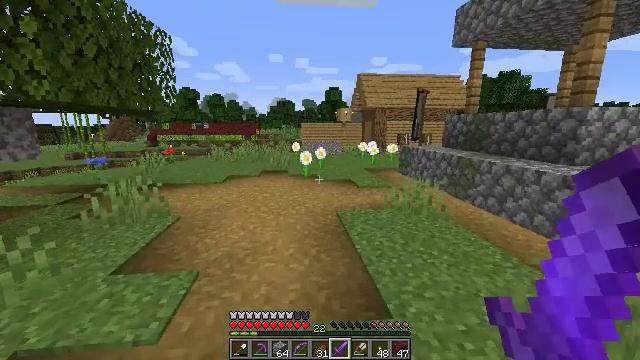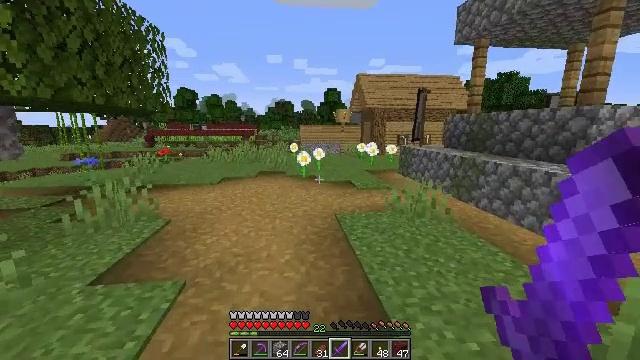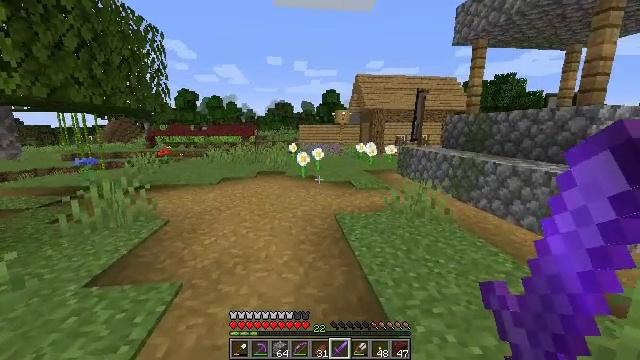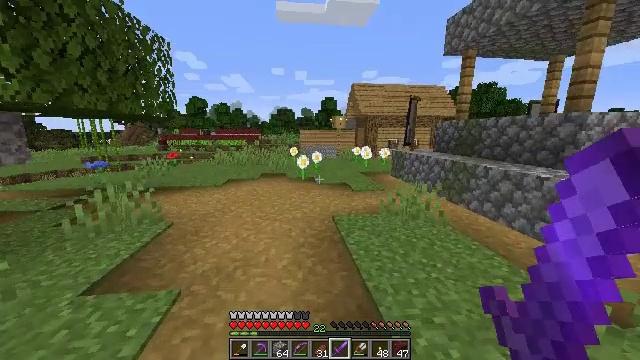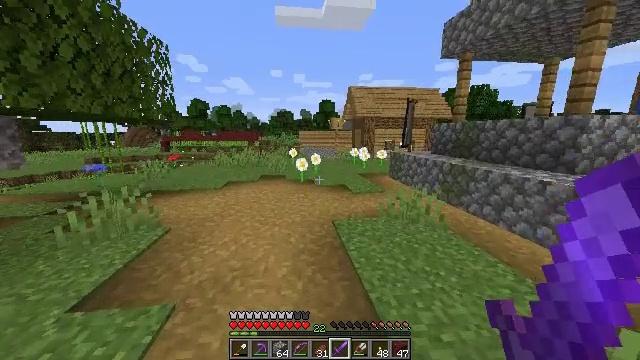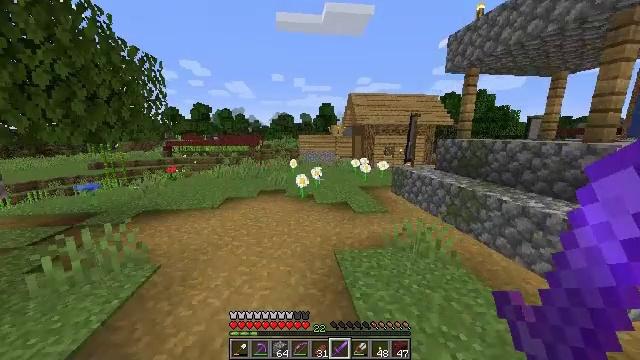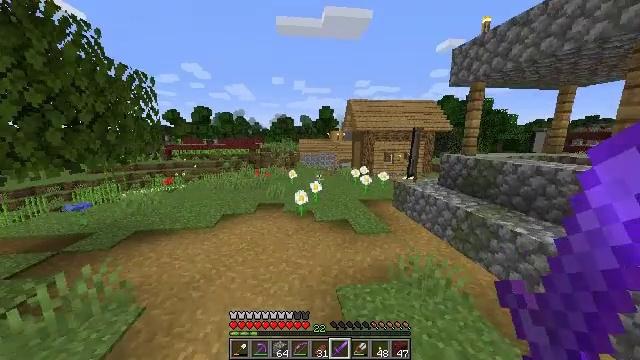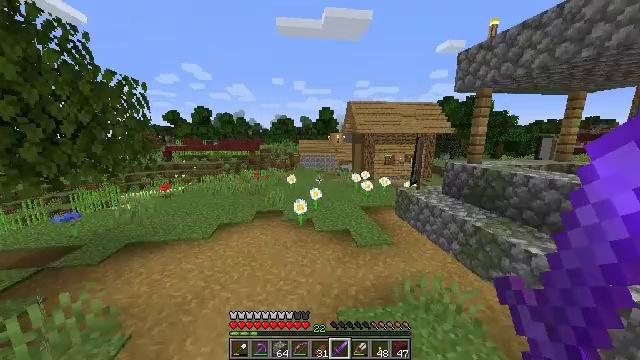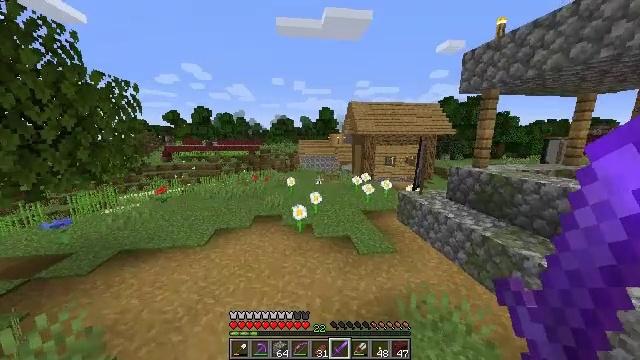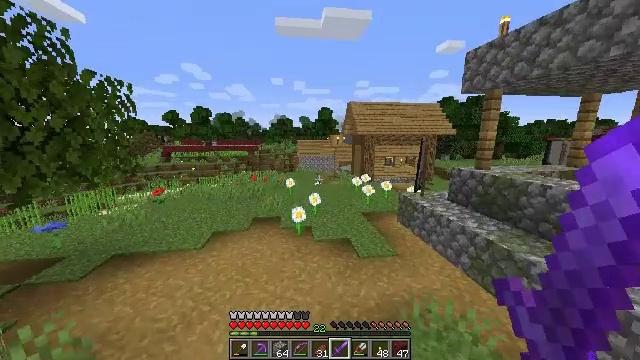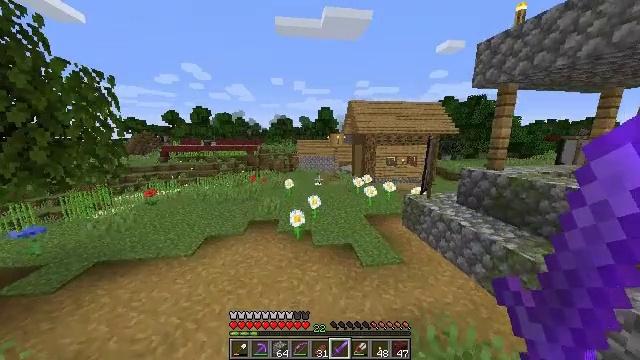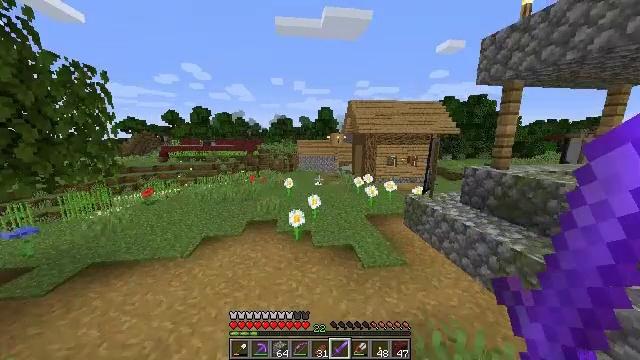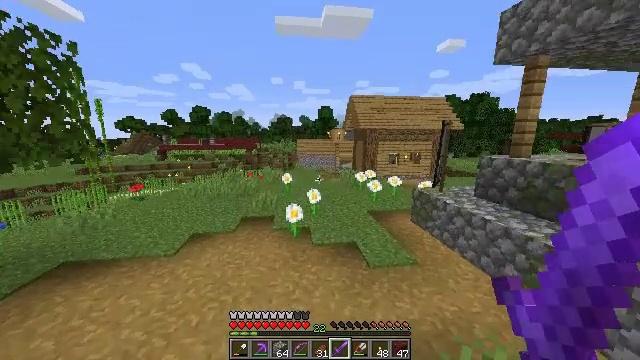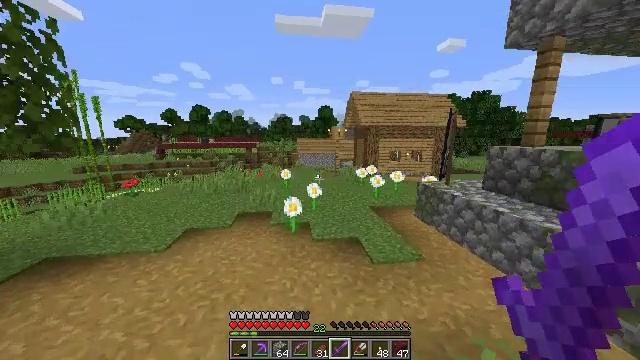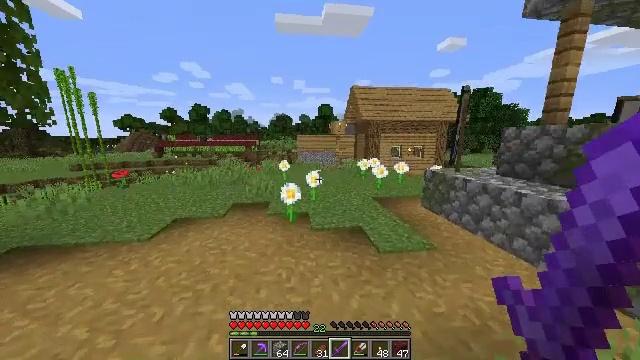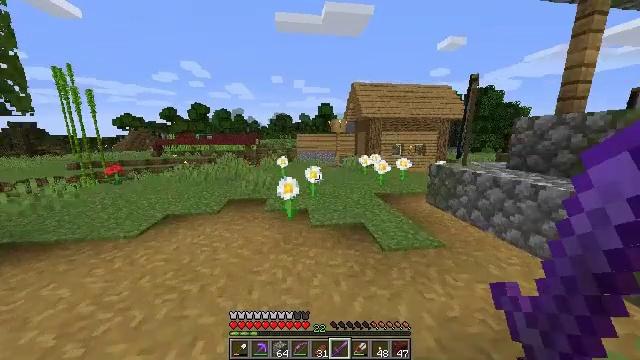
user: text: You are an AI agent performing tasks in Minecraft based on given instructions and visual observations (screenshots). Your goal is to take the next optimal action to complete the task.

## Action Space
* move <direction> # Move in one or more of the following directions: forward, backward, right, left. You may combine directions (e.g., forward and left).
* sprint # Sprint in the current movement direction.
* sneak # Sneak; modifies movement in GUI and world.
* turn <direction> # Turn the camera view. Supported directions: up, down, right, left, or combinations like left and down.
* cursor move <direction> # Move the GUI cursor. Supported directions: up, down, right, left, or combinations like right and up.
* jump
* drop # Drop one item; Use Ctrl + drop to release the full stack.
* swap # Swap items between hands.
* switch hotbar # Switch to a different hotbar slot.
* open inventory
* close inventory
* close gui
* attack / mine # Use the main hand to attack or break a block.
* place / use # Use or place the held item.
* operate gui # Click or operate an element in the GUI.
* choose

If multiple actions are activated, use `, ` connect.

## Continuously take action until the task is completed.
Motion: motion action
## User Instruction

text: craft item air
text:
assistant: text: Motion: move forward
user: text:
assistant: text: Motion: move forward
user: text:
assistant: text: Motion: move forward
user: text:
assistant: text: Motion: move forward, jump
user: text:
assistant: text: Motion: move forward, jump
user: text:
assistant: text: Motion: move forward, jump
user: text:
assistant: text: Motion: move forward, jump
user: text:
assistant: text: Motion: move forward, jump
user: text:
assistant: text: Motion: move forward, jump
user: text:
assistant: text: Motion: move forward, jump
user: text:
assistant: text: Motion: move forward, jump
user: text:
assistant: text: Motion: move forward, jump
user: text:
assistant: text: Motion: move forward, jump
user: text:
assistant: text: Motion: move forward, jump
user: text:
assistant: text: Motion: move forward, jump
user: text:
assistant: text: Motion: move forward, jump
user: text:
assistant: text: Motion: move forward, jump
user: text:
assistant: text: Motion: move forward, jump
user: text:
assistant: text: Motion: move forward, jump
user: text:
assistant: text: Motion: move forward, jump
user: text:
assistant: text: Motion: move forward, jump
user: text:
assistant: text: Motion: move forward, jump
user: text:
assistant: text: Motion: move forward, jump
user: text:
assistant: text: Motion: move forward, jump
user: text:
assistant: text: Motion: move forward, jump
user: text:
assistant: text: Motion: move forward, jump
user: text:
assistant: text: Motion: move forward, jump
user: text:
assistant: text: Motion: move forward, jump
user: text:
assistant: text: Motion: move forward, jump
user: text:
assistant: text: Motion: move forward, jump